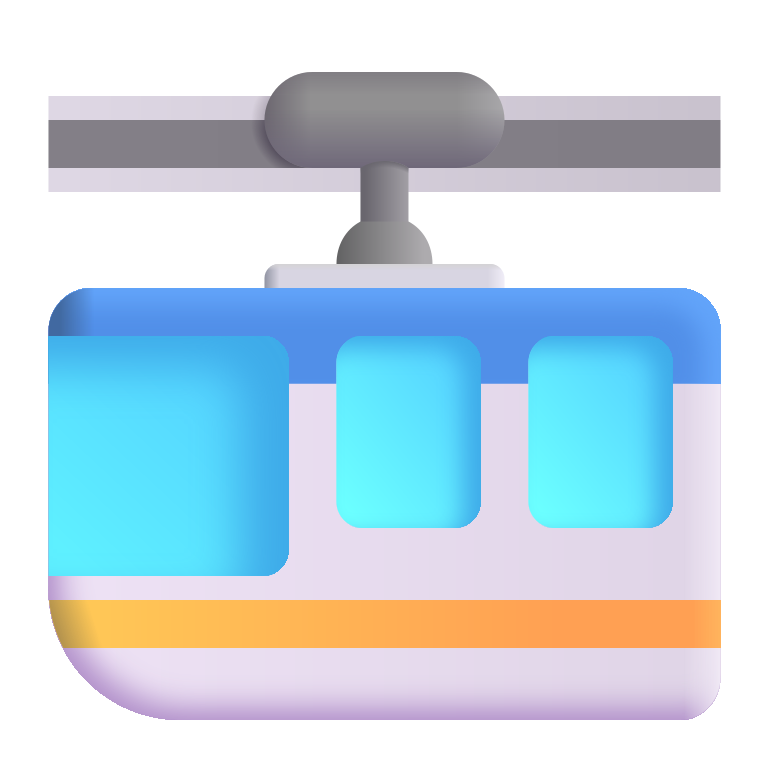
suspension railway color